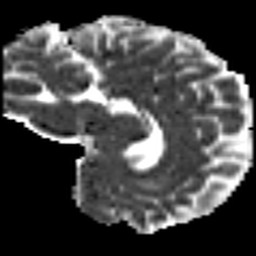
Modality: MD
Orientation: sagittal
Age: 21
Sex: female
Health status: healthy
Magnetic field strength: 3 T
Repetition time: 8.4 s
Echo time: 0.0926 s